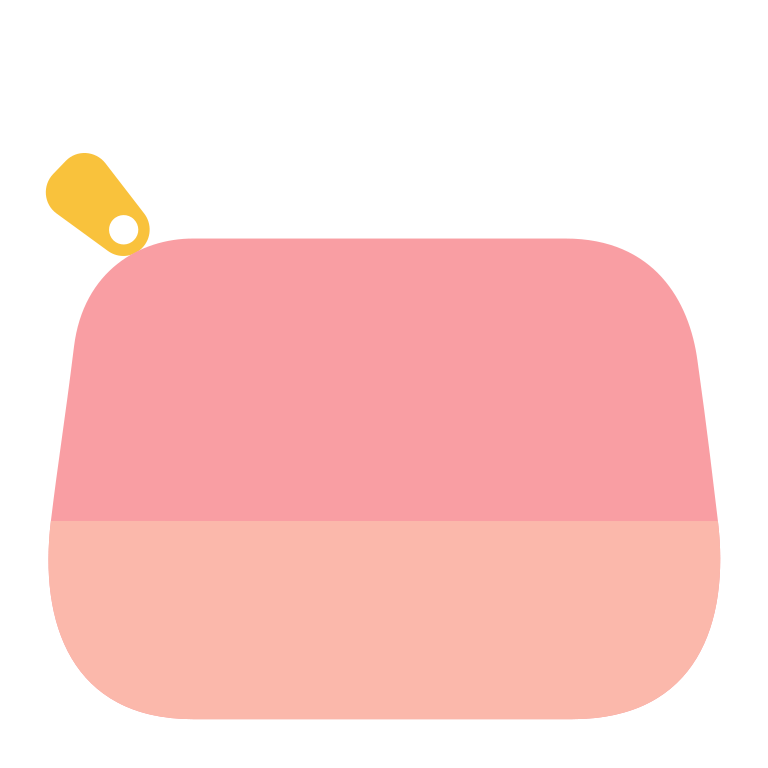
clutch bag flat